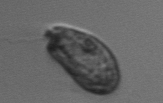
Label: Katodinium_or_Torodinium